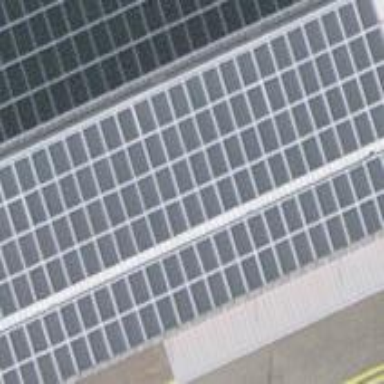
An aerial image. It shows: Solar power generator utilizing photovoltaic technology with solar photovoltaic panels.